Question: My problem is to strip my panels with lattice framework.
'''
testData<-data.frame(star=rnorm(1200),frame=factor(rep(1:12,each=100))
,n=factor(rep(rep(c(4,10,50),each=100),4))
,var=factor(rep(c("h","i","h","i"),each=300))
,stat=factor(rep(c("c","r"),each=600))
)
levels(testData$frame)<-c(1,7,4,10,2,8,5,11,3,9,6,12)# order of my frames
histogram(~star|factor(frame), data=testData
,as.table=T
,layout=c(4,3),type="density",breaks=20
,panel=function(x,params,...){
panel.grid()
panel.histogram(x,...,col=1)
panel.curve(dnorm(x,0,1), type="l",col=2)
}
)
'''
What I'm looking for, is:

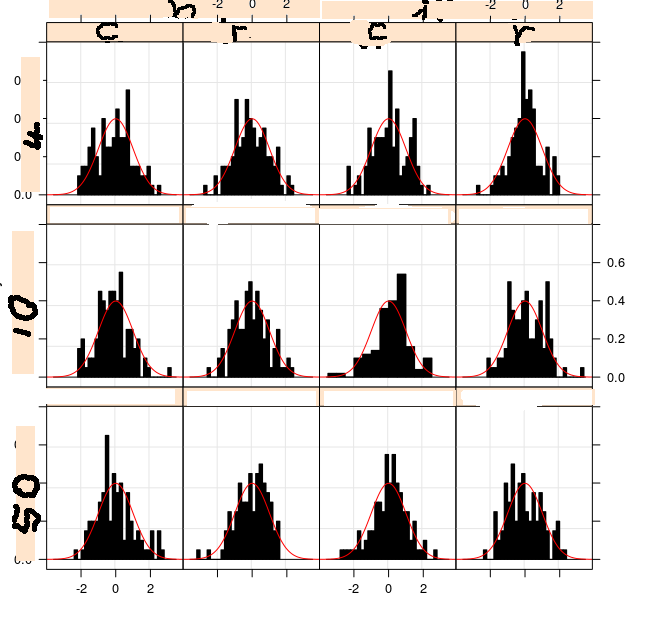
Answer: You should not need to add the factor call around items in the conditioning section of the formula when they are already factors. If you want to make a cross between two factors the 'interaction' function is the best approach. It even has a 'sep' argument which will accept a new line character. This is the closest I can produce:
'''
h<-histogram(~star|interaction(stat, var, sep="
") + n, data=testData ,
as.table=T ,layout=c(4,3), type="density", breaks=20 ,
panel=function(x,params,...){ panel.grid()
panel.histogram(x,...,col=1)
panel.curve(dnorm(x,0,1), type="l",col=2) } )
plot(h)
useOuterStrips(h,strip.left = strip.custom(horizontal = FALSE),
strip.lines=2, strip.left.lines=1)
'''
I get an error when I try to put in three factors separately and then try to use 'useOuterStrips'. It won't accept three separate conditioning factors. I've searched for postings in Rhelp, but the only perfectly on-point question got an untested suggestion and when I tried it failed miserably.